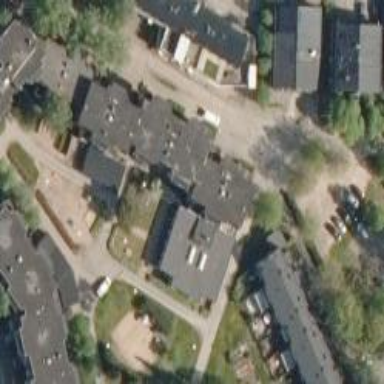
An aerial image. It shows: Asphalt footway that goes through building passage tunnel.